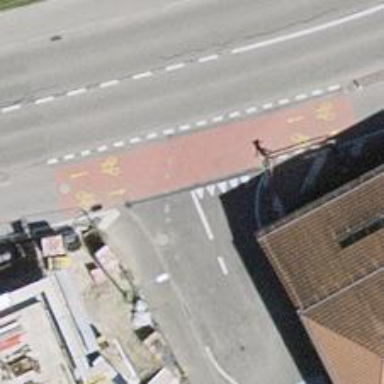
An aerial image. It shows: Road with "give way" sign.